Interaction volume radius: 5 \u00c5
Interaction volume height: 15 \u00c5
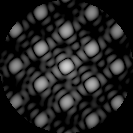
Disorder parameter: 0.08837